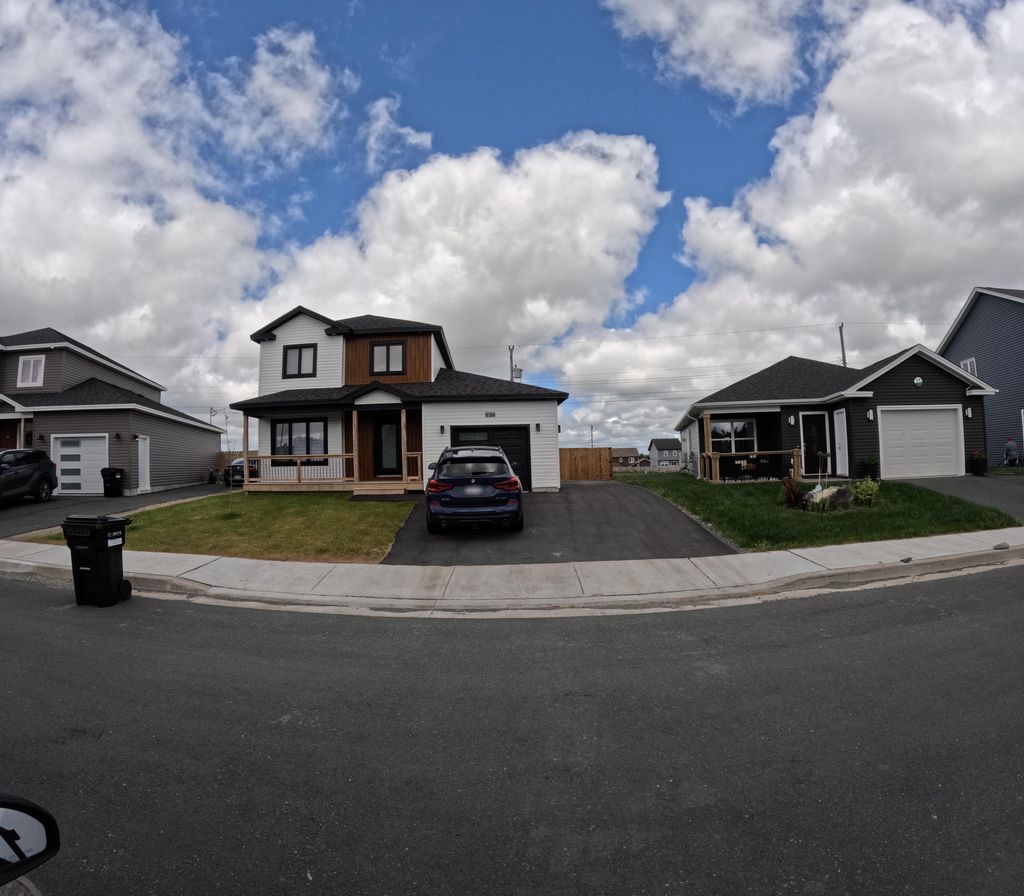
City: st_johns